Interaction volume radius: 5 \u00c5
Interaction volume height: 10 \u00c5
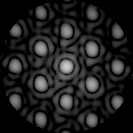
Disorder parameter: 0.174